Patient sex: M
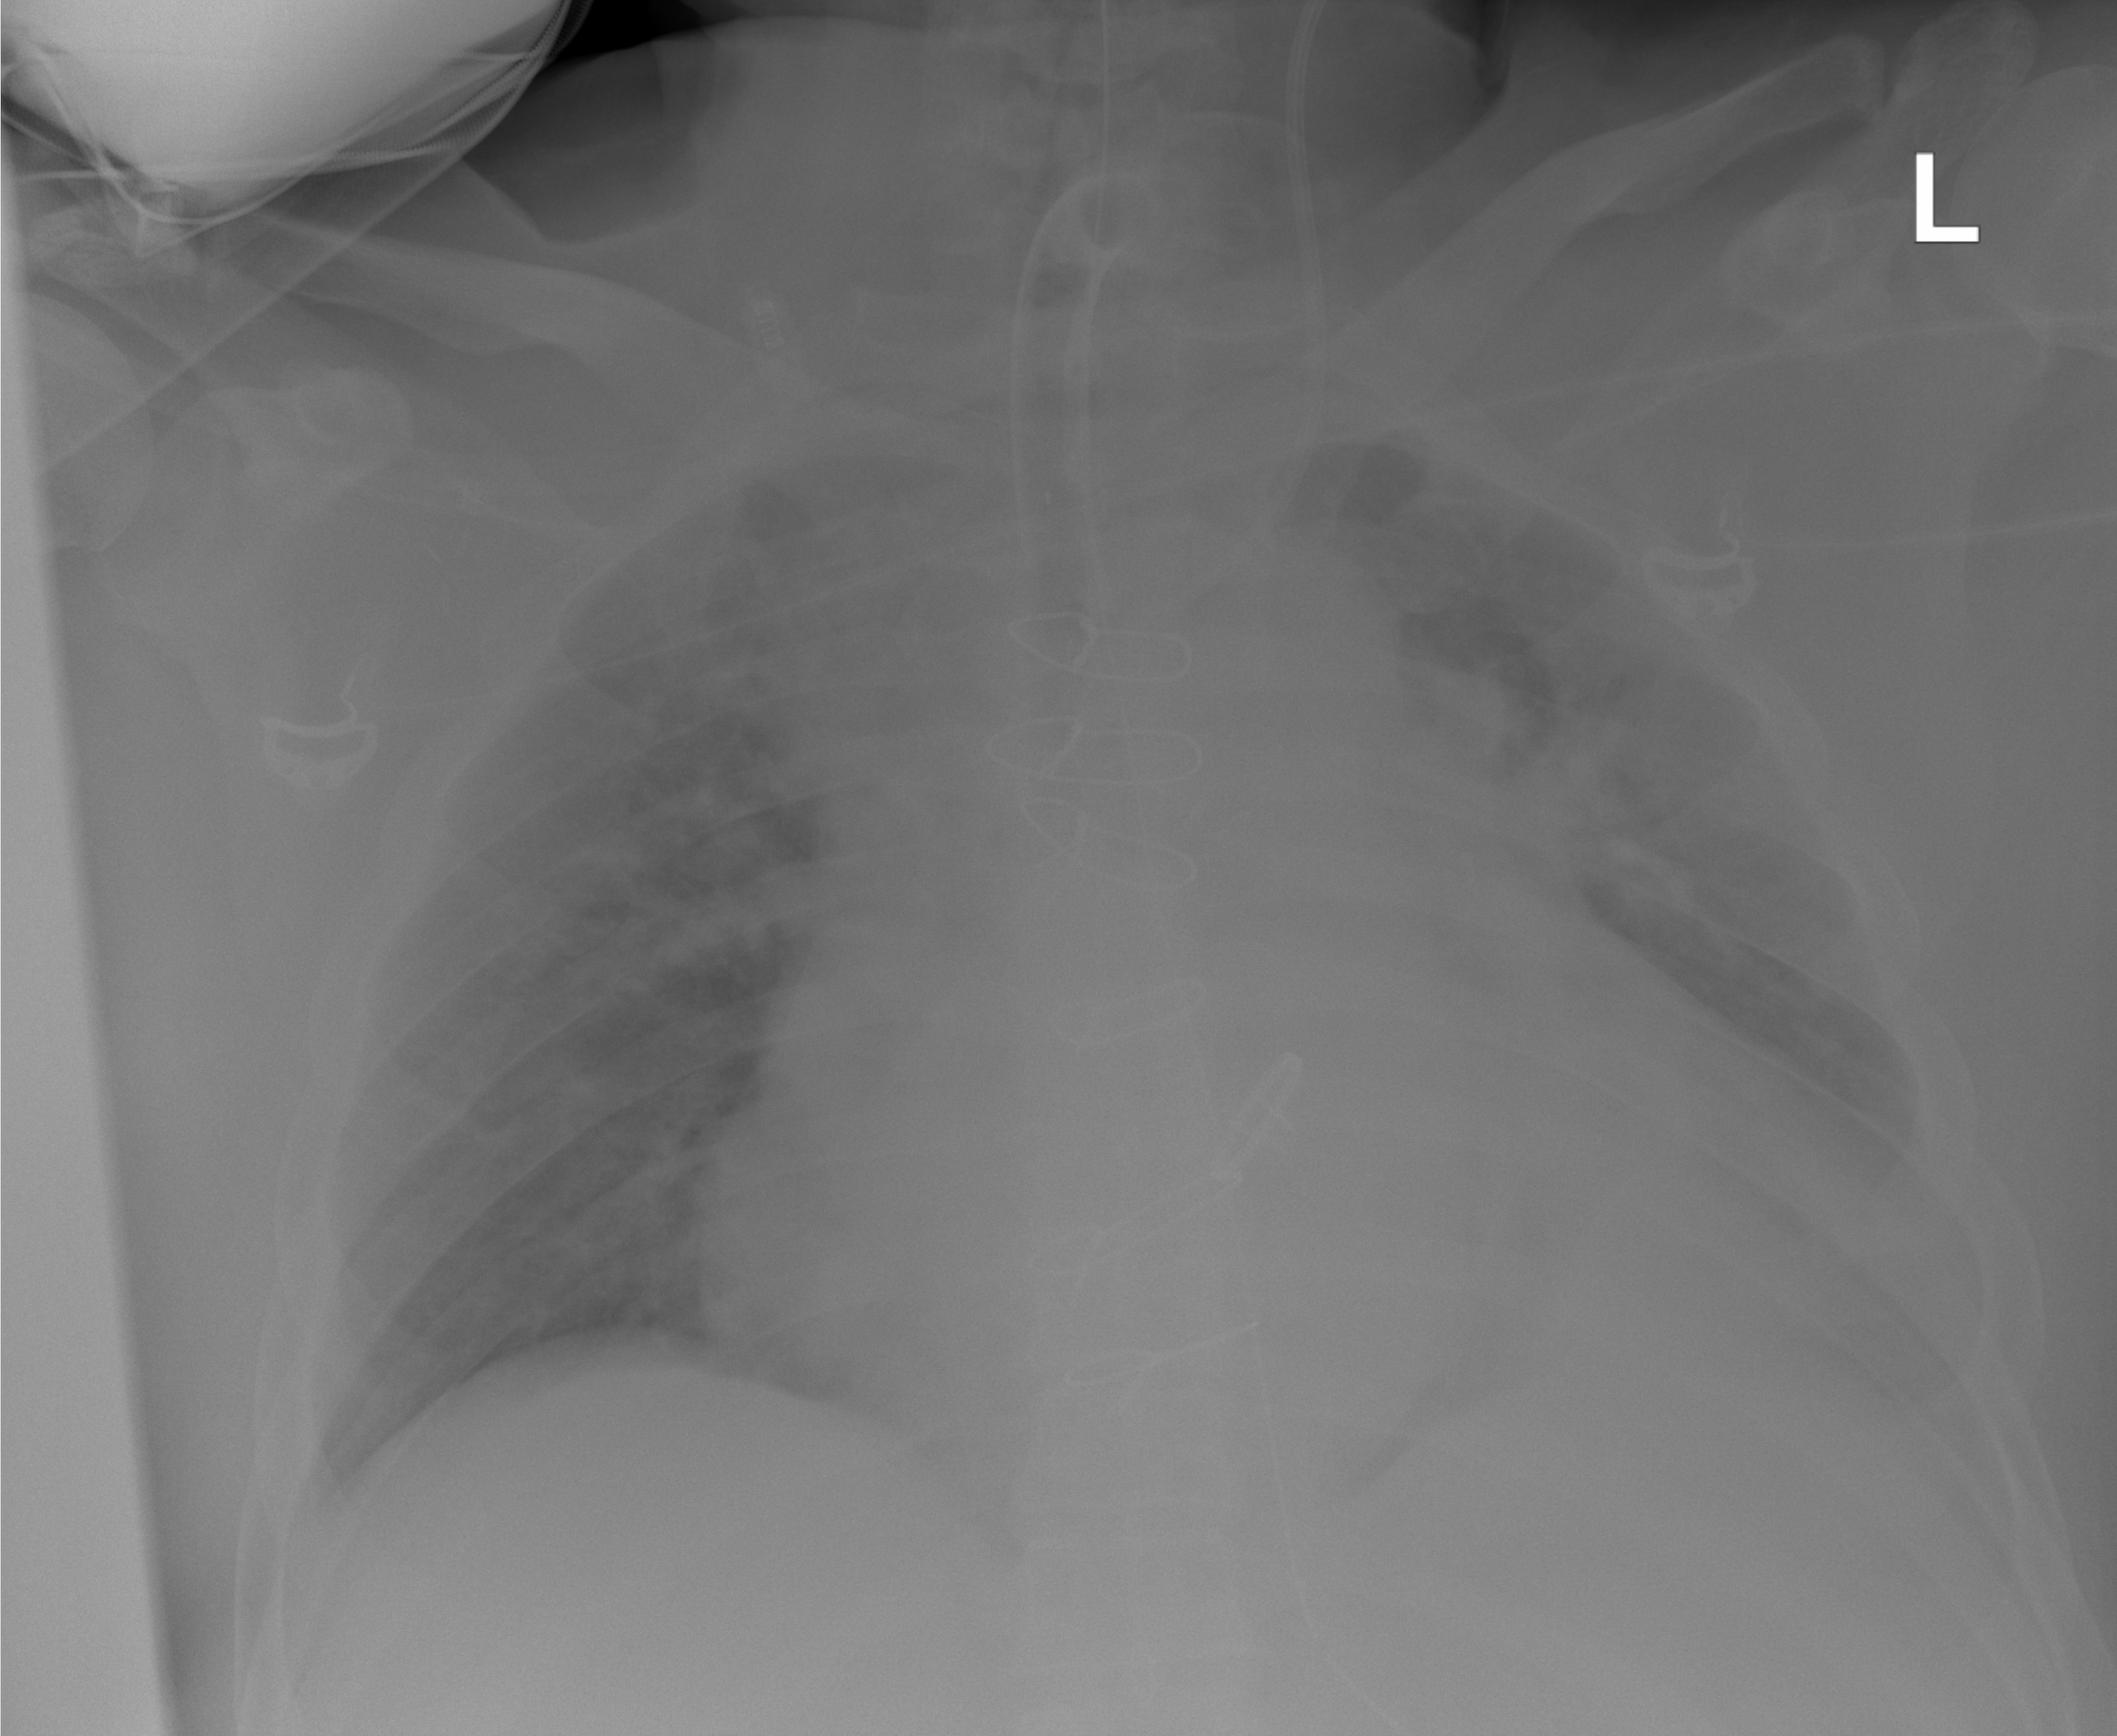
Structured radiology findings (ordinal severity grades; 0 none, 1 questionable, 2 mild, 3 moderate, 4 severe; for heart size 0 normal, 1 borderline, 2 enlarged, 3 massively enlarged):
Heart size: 3
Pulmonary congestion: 2
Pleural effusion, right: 0
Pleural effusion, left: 2
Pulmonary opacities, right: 2
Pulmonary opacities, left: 2
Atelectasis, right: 0
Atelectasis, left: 0